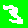
Digit: 3